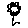
Label: flower